Question: I'm trying to organise a set of data on an excel worksheet.
I'm very new to vba so apologies if I am not explaining my ultimate goal very well...I am feeling around blindly in the dark with this!
Basically I am trying to do the following:
A user will enter some data in different cells and a picture related to the data. There is a cell in which they enter the order in which they would like the data to appear(See Fault number in the A column in figure below (a screenshot of the worksheet)).

So for example - they will enter the information for 2 different 'faults' and they are in the order 2, 1. (This is an over simplified example - there will be up to 80 'faults') On the click of the "Organise Faults" button, the data will be rearranged.
I have no problem rearranging the text and this is working perfectly. What I am having an issue with is grabbing the picture related to the data. I have tried lots of different ways of doing this and am at a complete loss.
Below is my code for rearranging - what I have done is create a 'fault' object. On click of the 'Organise Faults' button this creates an array of faults, rearranges them in order according to the fault number and then pastes them in the correct location. The 'Move larger image' / 'Move smaller image' subsare called within this sub.
I know my code is long winded but I am putting it in for clarity. The relevant section is at the end - either the 'MoveLargerImage' / 'MoveSmallerImage' sub. Once I get one working I am pretty sure I can get the second one working - as it does the same thing.
Any pointers in the right direction are much appreciated.
Thanking you!
'''
Public Sub ReArrangeFaults()
'Set up a counter to hold the array length
Dim arrayLength As Integer
arrayLength = 0
'Set counter to indicate cells
Dim i As Integer
i = 6
'Set a counter
Dim counter As Integer
counter = 0
'*******************Loop through to count faults********************************
While Len(Worksheets("Analysis").Cells(i, 1)) <> 0
arrayLength = arrayLength + 1
i = i + 30
'MsgBox "Count at: " & arrayLength
Wend
'*******************Loop end********************************
'Reset i
i = 6
'*****Set up an array in which faults will be held and loop through to populate it*****
Dim faultArray() As cFault
ReDim faultArray(0 To arrayLength) As cFault
Dim oShape As Shape
Dim shapeName As String
While counter < arrayLength
'Create a fault class and assign all variables
Dim f As cFault
f.faultNumber = Worksheets("Analysis").Cells(i, 1)
f.Priority = Worksheets("Analysis").Cells(i, 3)
f.Location = Worksheets("Analysis").Cells(i + 1, 3)
f.EquipmentID = Worksheets("Analysis").Cells(i + 2, 3)
f.Component = Worksheets("Analysis").Cells(i + 3, 3)
f.FigureNumber = Worksheets("Analysis").Cells(i + 4, 3)
f.AnalysisParagraph = Worksheets("Analysis").Cells(i + 11, 2)
f.ActionRequired = Worksheets("Analysis").Cells(i + 21, 2)
f.StartPosition = Worksheets("Analysis").Cells(i, 1)
faultArray(counter) = f
'MsgBox "Count at: " & counter
i = i + 30 'To set where to find data
counter = counter + 1 'To increment loop
Wend
'*******************End array creation********************************
'*******************Sort array according to fault number**************
Dim SrtTemp As cFault
Dim m As Long
Dim n As Long
For m = 0 To arrayLength - 1
For n = m + 1 To arrayLength - 1
If faultArray(m).faultNumber > faultArray(n).faultNumber Then
SrtTemp = faultArray(n)
faultArray(n) = faultArray(m)
faultArray(m) = SrtTemp
End If
Next n
Next m
'*******************End of sorting algorithm*************************
'*******************Loop through array and paste objects**************
counter = 0
i = 6
While counter < arrayLength
Worksheets("Analysis").Cells(i, 1) = faultArray(counter).faultNumber
Worksheets("Analysis").Cells(i, 3) = faultArray(counter).Priority
Worksheets("Analysis").Cells(i + 1, 3) = faultArray(counter).Location
Worksheets("Analysis").Cells(i + 2, 3) = faultArray(counter).EquipmentID
Worksheets("Analysis").Cells(i + 3, 3) = faultArray(counter).Component
Worksheets("Analysis").Cells(i + 4, 3) = faultArray(counter).FigureNumber
'Worksheets("Overview").Range("G10").Formula = "=COUNTIF('List of Leakages'!A2:A500,""<>"")"
Worksheets("Analysis").Cells(i + 4, 3).Formula = "=A" & CStr(i)
Worksheets("Analysis").Cells(i + 11, 2) = faultArray(counter).AnalysisParagraph
Worksheets("Analysis").Cells(i + 21, 2) = faultArray(counter).ActionRequired
MoveLargeImage faultArray(counter).StartPosition, faultArray(counter).faultNumber
MoveSmallImage faultArray(counter).StartPosition, faultArray(counter).faultNumber
counter = counter + 1
i = i + 30
Wend
'*******************End Arranging objects*****************************
MsgBox "Organised!"
End Sub
'''
Here is the 'MoveLargerImage' Sub:
'''
Sub MoveLargeImage(i As Integer, j As Integer)
Dim r As Range
Set r = Range("J" & CStr(i) & ":J" & CStr(i + 29))
Dim oShape As Shape
Dim shapeName As String
shapeName = "nothing"
Dim p As Integer
If j > 1 Then
p = ((j - 1) * 30) + 8
End If
If j = 1 Then
p = 8
End If
Dim count As Integer
count = 0
For Each oShape In ActiveSheet.Shapes
If (oShape.Type = msoPicture) Then
If Not Intersect(ActiveSheet.Range("J" & CStr(i) & ":J" & CStr(i + 29)), _
oShape.TopLeftCell) Is Nothing Then
oShape.Name = "LargeImage" & i
shapeName = oShape.Name
End If
End If
Next oShape
If Not shapeName = "nothing" Then
Sheets("Analysis").Shapes(shapeName).Cut
Sheets("Analysis").Paste Sheets("Analysis").Range("J" & CStr(p) & ":J" & CStr(p + 19))
End If
End Sub
'''
And here is the 'MoveSmallerImage' sub (pretty much the same desired outcome - just different positioning)
'''
Sub MoveSmallImage(i As Integer, j As Integer)
Dim r As Range
Set r = Range("E" & CStr(i) & ":E" & CStr(i + 29))
Dim oShape As Shape
Dim shapeName As String
shapeName = "nothing"
Dim p As Integer
If j > 1 Then
p = ((j - 1) * 30) + 6
End If
If j = 1 Then
p = 6
End If
Dim count As Integer
count = 0
For Each oShape In ActiveSheet.Shapes
If Not Intersect(ActiveSheet.Range("E" & CStr(i) & ":E" & CStr(i + 10)), _
oShape.TopLeftCell) Is Nothing Then
oShape.Name = "SmallImage" & i
shapeName = oShape.Name
End If
Next oShape
If Not shapeName = "nothing" Then
Sheets("Analysis").Shapes(shapeName).Cut
Sheets("Analysis").Paste Sheets("Analysis").Range("E" & CStr(p) & ":E" & CStr(p + 7))
End If
End Sub
'''
Thank you!!
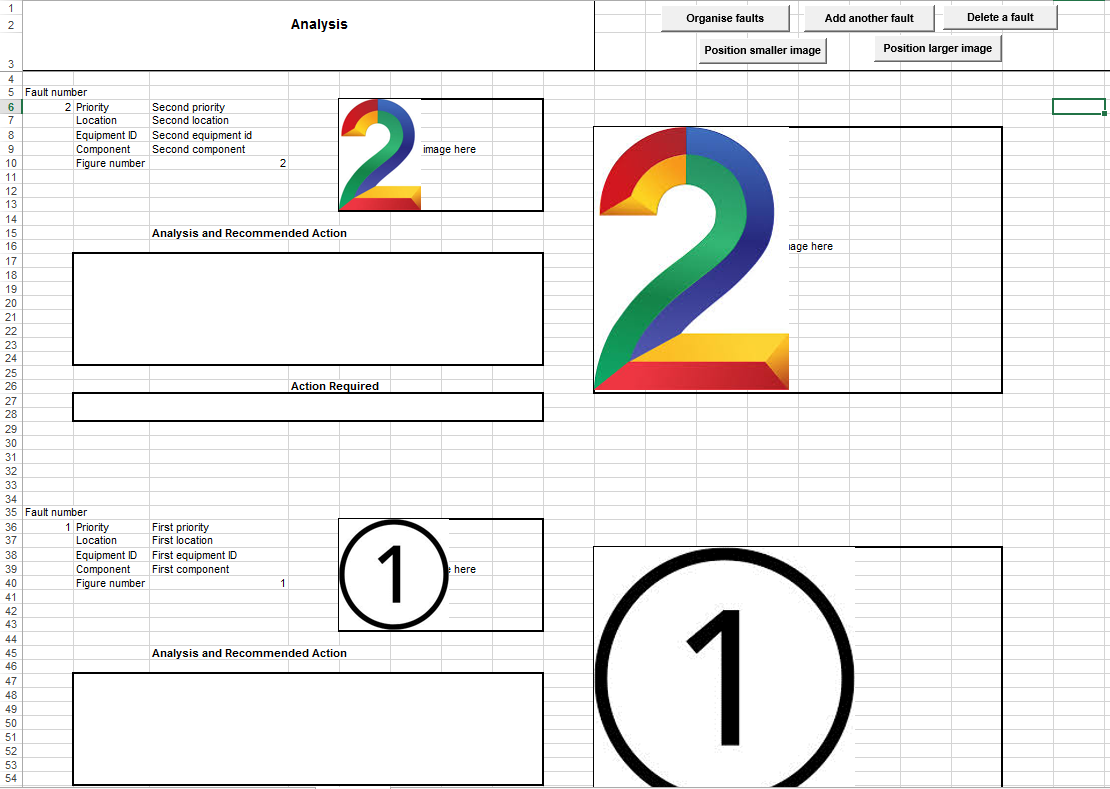
Answer: I think the best way is to capture the image names at the same time you fill your fault class. Since each image name is unique, you'll know which images go with which fault. Looping through the shapes is the only way to associate a shape with a range, so you got that part right. Add two properties to your class: SmallImageName and LargeImageName. Then checkout this rewrite.
First, the main procedure
'''
Public Sub ReArranageFaults2()
Dim colFaults As Collection
Dim i As Long
Dim lLastRow As Long
Dim sh As Worksheet
Dim clsFault As CFault
Dim rStart As Range
Set sh = ThisWorkbook.Worksheets("Analysis")
lLastRow = sh.Cells(sh.Rows.count, 1).End(xlUp).Row
Set colFaults = New Collection
'Loop through the worksheet skipping every 30 rows
'and fill an instance of CFault
'then add that object to the collection
For i = 5 To lLastRow Step 30
Set clsFault = New CFault
clsFault.FillFromRange sh.Cells(i, 1).Resize(30, 10)
colFaults.Add clsFault
Next i
'sort the collection by fault number
SortCollection colFaults
'Now loop through the collection and write
'the faults back to the worksheet
Set rStart = sh.Cells(5, 1)
For i = 1 To colFaults.count
Set clsFault = colFaults(i)
With rStart.Offset((i - 1) * 30, 0)
.Offset(1, 0).Value = clsFault.FaultNumber
.Offset(1, 2).Value = clsFault.Priority
.Offset(2, 2).Value = clsFault.Location
.Offset(3, 2).Value = clsFault.EquipmentID
.Offset(4, 2).Value = clsFault.Component
.Offset(5, 2).Value = clsFault.FigureNumber
.Offset(12, 1).Value = clsFault.AnalysisParagraph
.Offset(22, 1).Value = clsFault.ActionRequired
sh.Shapes(clsFault.SmallImageName).Left = .Offset(1, 4).Left
sh.Shapes(clsFault.SmallImageName).Top = .Offset(1, 4).Top
sh.Shapes(clsFault.LargeImageName).Left = .Offset(3, 9).Left
sh.Shapes(clsFault.LargeImageName).Top = .Offset(3, 9).Top
End With
Next i
End Sub
'''
I moved the filling of the object to inside class just to keep things tidy
'''
Public Sub FillFromRange(rRng As Range)
Dim shp As Shape
'Fill the properties
Me.FaultNumber = rRng.Cells(2, 1).Value
Me.Priority = rRng.Cells(2, 3).Value
Me.Location = rRng.Cells(3, 3).Value
Me.EquipmentID = rRng.Cells(4, 3).Value
Me.Component = rRng.Cells(5, 3).Value
Me.FigureNumber = rRng.Cells(6, 3).Value
Me.AnalysisParagraph = rRng.Cells(13, 2).Value
Me.ActionRequired = rRng.Cells(23, 2).Value
'Loop through all the shapes on the sheet
For Each shp In rRng.Parent.Shapes
'If it's within the range, it's either the large or the small
If Not Intersect(shp.TopLeftCell, rRng) Is Nothing Then
'If I haven't assigned a small yet, assume the first image
'is the small image
If Len(Me.SmallImageName) = 0 Then
Me.SmallImageName = shp.Name
Else 'I've already processed one image and assume it was the small
'If the already processed image is bigger than the current image
'then move small to large and save the current as small
If rRng.Parent.Shapes(Me.SmallImageName).Width > shp.Width Then
Me.LargeImageName = Me.SmallImageName
Me.SmallImageName = shp.Name
Else 'If the alread processed image is smaller than the current
'image, then it's in the right place, and we have only to
'store the large
Me.LargeImageName = shp.Name
End If
End If
End If
Next shp
End Sub
'''
And finally, the procedure to sort the collection. I prefer a collection over an array unless I'm doing something in particular that requires an array. With a collection, you just add to it as needed as opposed to having to figure out the dimensions beforehand.
'''
Public Sub SortCollection(ByRef col As Collection)
Dim i As Long
Dim j As Long
Dim obj As Object
For i = 1 To col.count - 1
For j = i To col.count
If col.Item(i).FaultNumber > col.Item(j).FaultNumber Then
Set obj = col.Item(i)
col.Remove i
col.Add obj, , , j - 1
End If
Next j
Next i
End Sub
'''